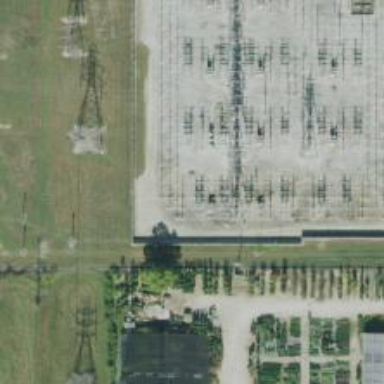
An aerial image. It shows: Switch for power supply.